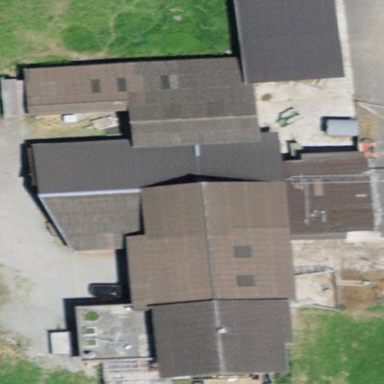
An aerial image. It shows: Farm building.